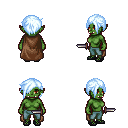
a pixel art fantasy rpg character, female body template, orc, green skin, brown cape, teal pants, white cyan pixie cut hairstyle, ghillies, dagger, four views (front, back, left, right), 2x2 character sprite sheet, small pixel art, hard edges, no anti-aliasing